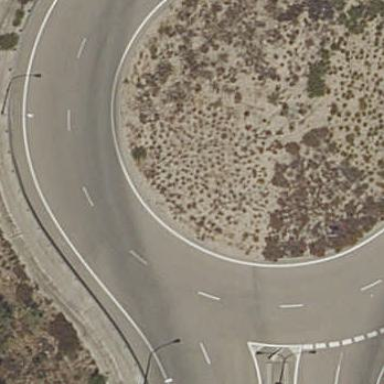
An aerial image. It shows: Tertiary road with asphalt surface leading to roundabout.